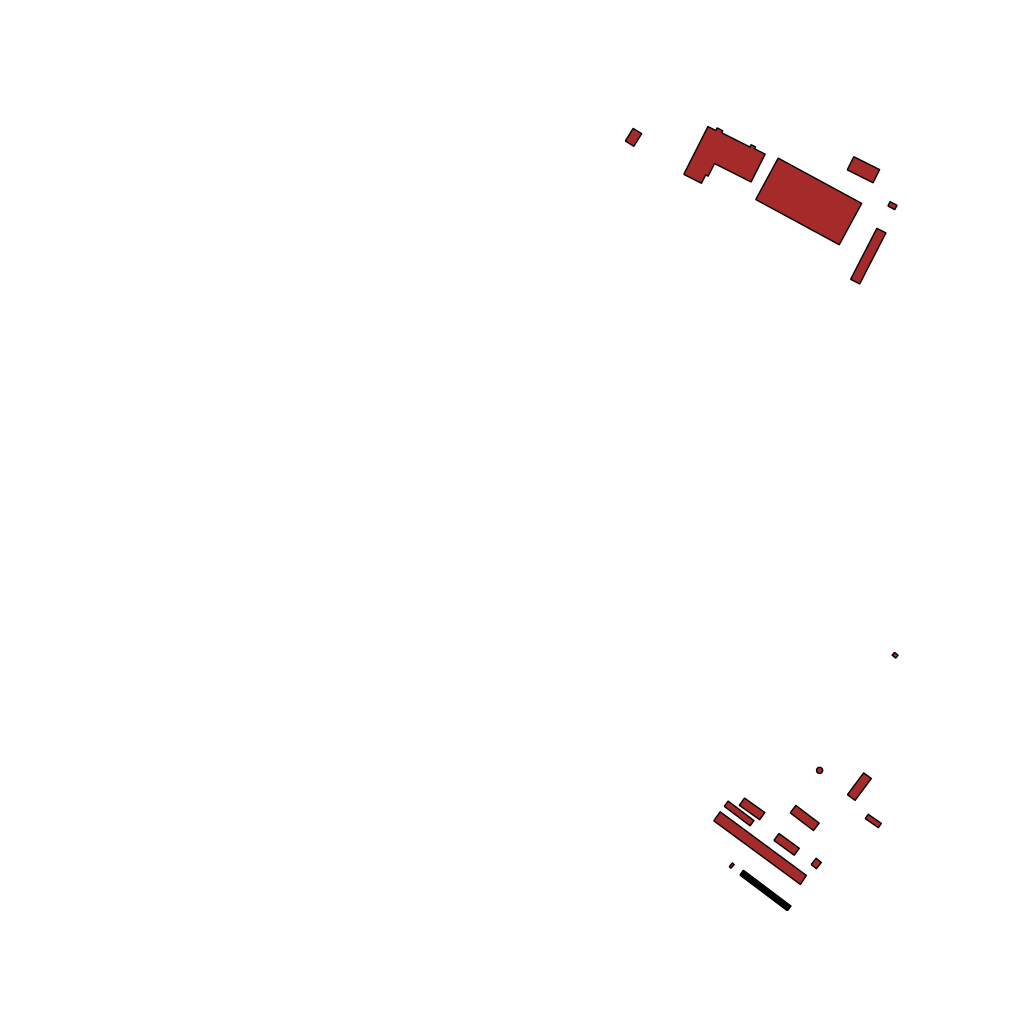
Tags: overhead vector_map, industrial, recreation, residential, individual_rise, density_1, Building, Facility, 1.0 km²